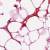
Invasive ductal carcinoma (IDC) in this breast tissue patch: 0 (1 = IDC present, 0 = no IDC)